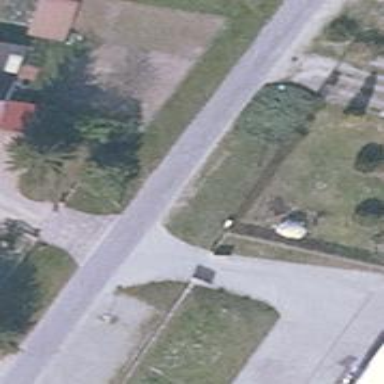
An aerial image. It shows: Driveway.